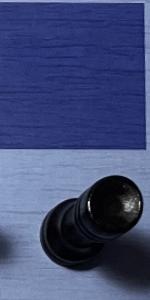
Label: Rook_Black